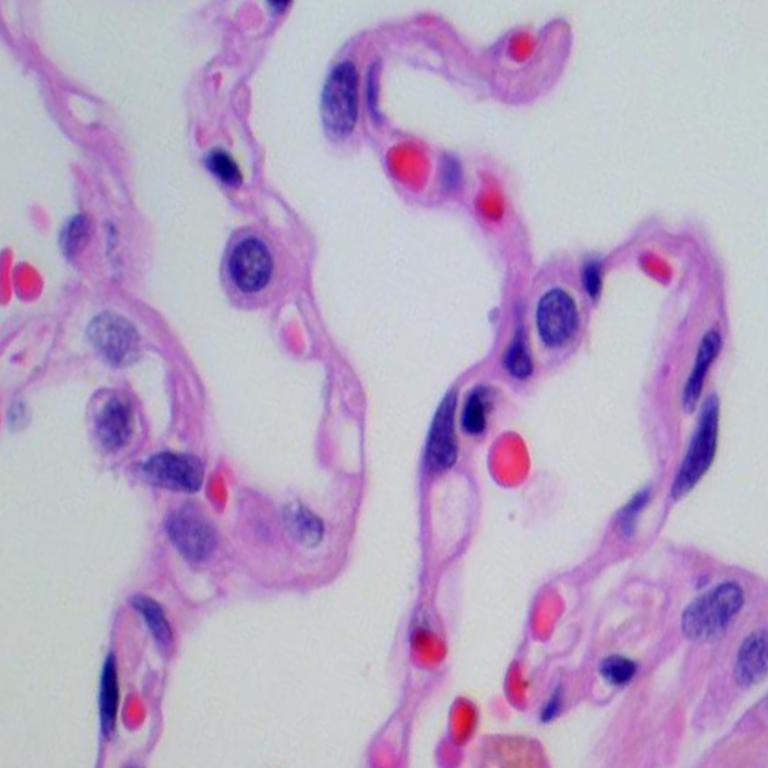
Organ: lung
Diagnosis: benign